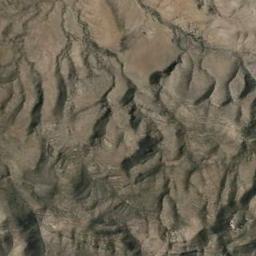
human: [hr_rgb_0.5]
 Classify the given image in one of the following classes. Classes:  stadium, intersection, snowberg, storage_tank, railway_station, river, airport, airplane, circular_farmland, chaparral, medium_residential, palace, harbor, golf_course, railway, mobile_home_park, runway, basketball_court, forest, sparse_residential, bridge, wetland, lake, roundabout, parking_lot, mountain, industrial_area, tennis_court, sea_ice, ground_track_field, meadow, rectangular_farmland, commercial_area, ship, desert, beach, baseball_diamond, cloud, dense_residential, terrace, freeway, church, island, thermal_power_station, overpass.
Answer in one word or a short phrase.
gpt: mountain